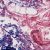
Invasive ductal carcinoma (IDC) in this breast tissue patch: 0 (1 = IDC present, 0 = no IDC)